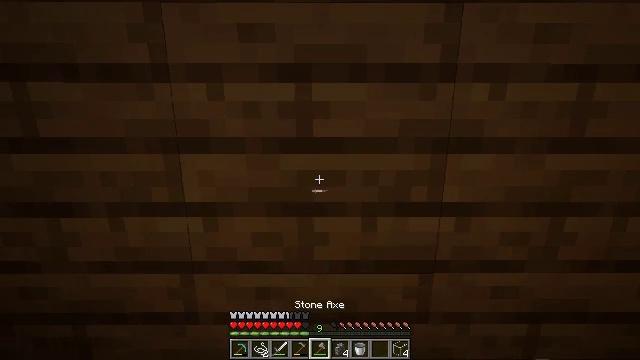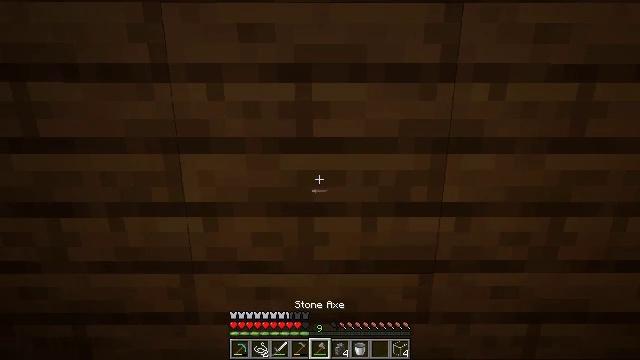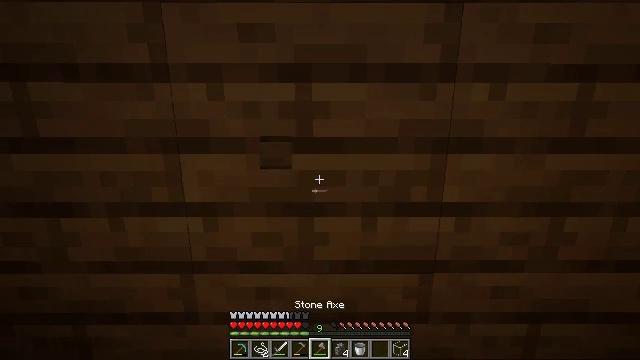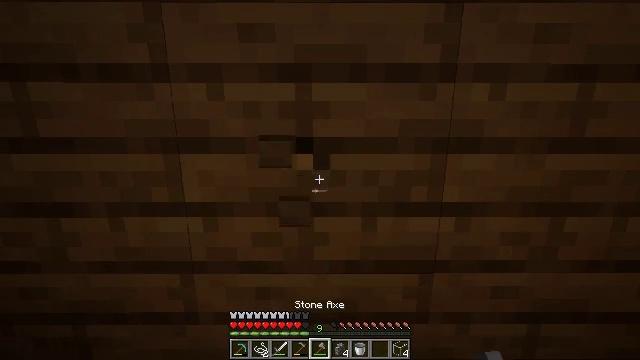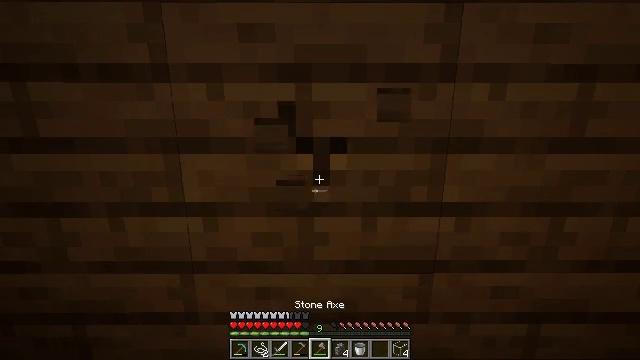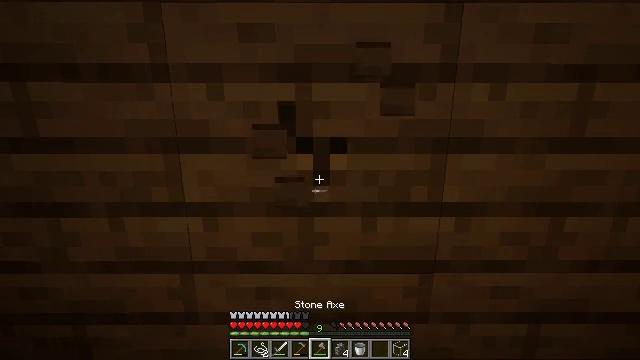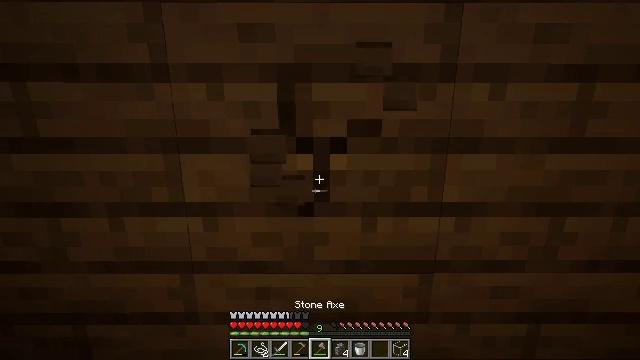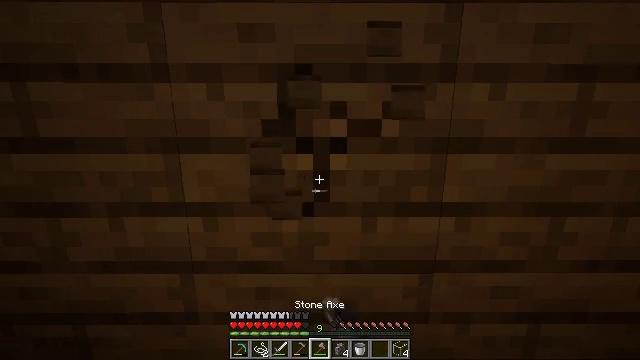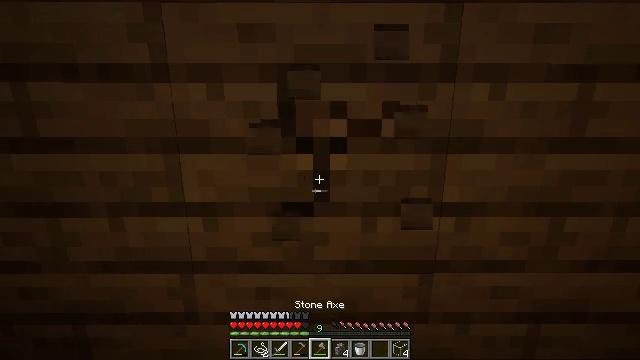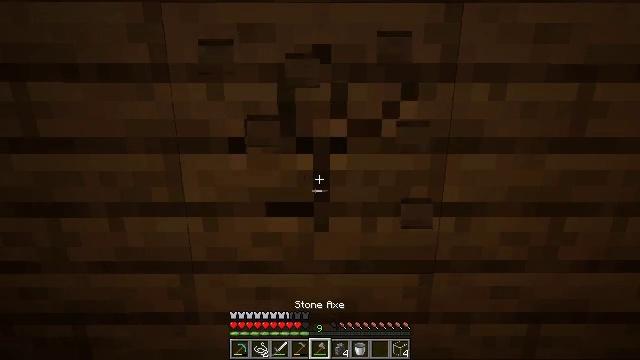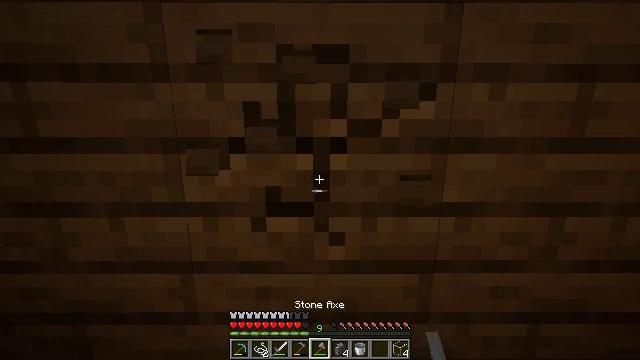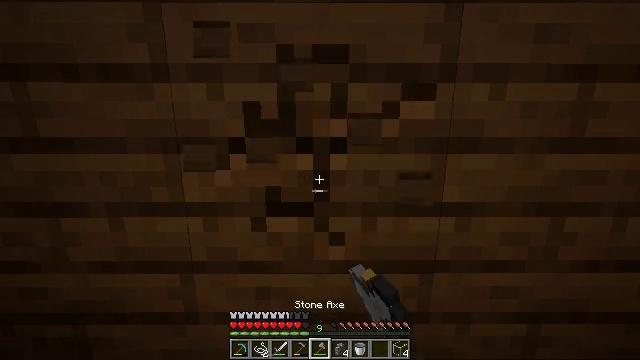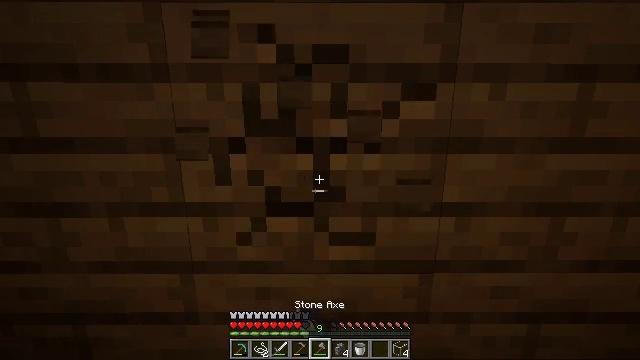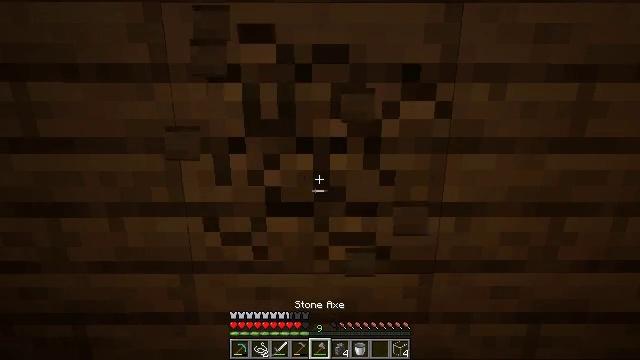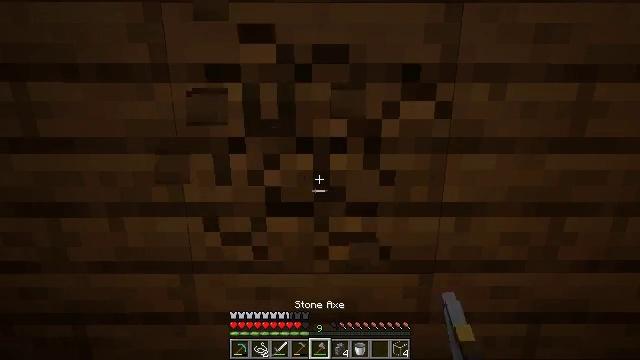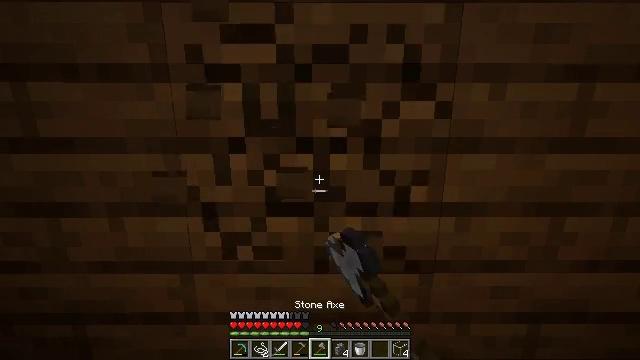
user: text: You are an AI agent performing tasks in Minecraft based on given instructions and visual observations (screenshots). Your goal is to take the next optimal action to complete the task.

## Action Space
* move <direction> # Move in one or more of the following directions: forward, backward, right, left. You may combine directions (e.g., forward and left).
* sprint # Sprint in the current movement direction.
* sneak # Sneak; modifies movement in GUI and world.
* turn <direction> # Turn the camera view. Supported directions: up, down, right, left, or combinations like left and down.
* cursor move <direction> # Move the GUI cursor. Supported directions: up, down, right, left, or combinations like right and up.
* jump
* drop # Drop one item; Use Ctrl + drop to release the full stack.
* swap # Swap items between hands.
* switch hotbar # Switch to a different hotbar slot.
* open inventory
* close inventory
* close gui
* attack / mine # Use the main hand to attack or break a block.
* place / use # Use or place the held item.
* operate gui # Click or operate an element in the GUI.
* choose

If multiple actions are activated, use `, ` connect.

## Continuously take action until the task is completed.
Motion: motion action
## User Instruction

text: Mine dark oak planks.
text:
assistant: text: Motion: no_op
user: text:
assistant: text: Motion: attack / mine
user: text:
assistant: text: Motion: attack / mine
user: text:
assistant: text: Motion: attack / mine
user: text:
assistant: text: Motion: attack / mine
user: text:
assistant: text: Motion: attack / mine
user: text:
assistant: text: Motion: attack / mine
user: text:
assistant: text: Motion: attack / mine
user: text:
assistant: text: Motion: attack / mine
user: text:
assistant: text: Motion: attack / mine
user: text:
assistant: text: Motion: attack / mine
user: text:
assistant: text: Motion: attack / mine
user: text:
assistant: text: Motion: attack / mine
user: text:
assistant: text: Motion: attack / mine
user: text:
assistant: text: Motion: attack / mine
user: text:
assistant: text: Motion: attack / mine
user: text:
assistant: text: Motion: attack / mine
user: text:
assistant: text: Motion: attack / mine
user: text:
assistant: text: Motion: attack / mine
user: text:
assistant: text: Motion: attack / mine
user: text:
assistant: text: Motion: attack / mine
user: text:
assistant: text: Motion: attack / mine
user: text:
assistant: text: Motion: attack / mine
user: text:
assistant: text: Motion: no_op
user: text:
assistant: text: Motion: move forward
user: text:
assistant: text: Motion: move forward
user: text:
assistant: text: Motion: move forward
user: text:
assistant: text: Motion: move forward
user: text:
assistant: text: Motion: move forward
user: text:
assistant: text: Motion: move forward